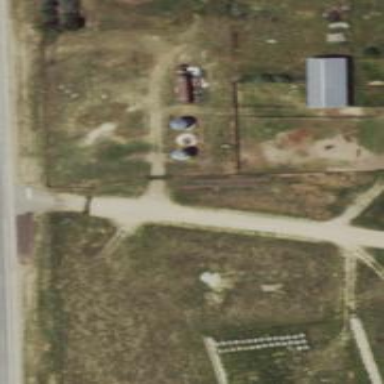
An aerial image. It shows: Silo.